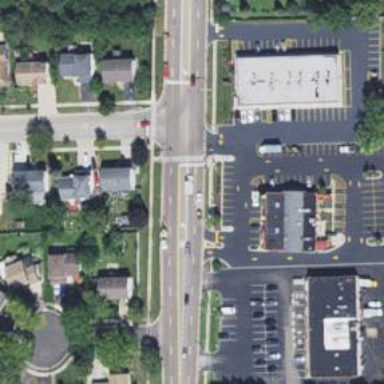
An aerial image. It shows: Unmarked road crossing.